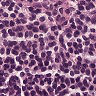
Metastatic tissue present: no